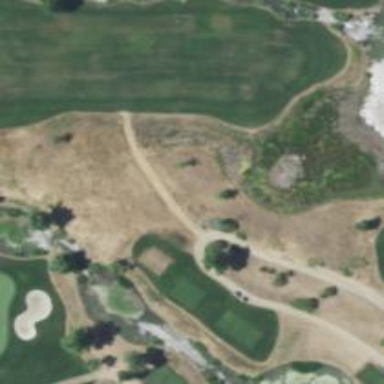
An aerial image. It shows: Footway that serves as golf path.